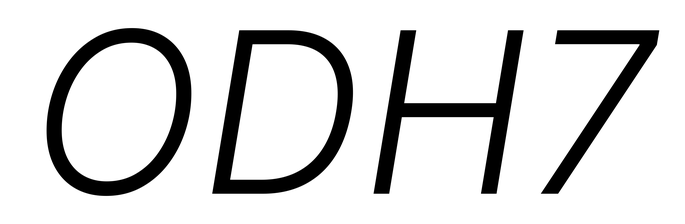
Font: Inter-Italic_Light_Italic